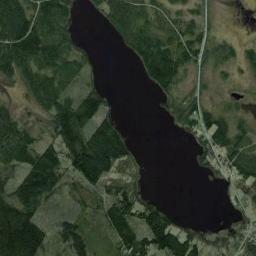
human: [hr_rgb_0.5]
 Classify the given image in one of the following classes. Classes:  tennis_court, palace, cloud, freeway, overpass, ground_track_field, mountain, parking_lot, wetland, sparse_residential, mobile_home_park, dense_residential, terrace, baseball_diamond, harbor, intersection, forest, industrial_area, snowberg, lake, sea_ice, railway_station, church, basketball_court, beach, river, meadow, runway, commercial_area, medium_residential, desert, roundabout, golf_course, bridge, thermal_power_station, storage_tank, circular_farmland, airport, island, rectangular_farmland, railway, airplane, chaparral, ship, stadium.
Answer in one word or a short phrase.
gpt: lake